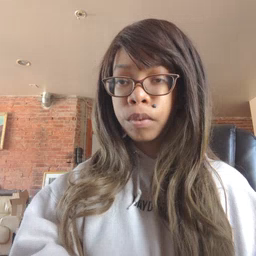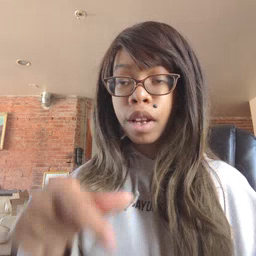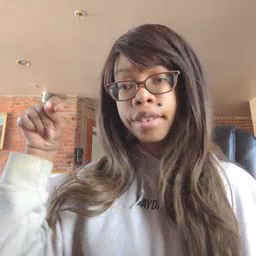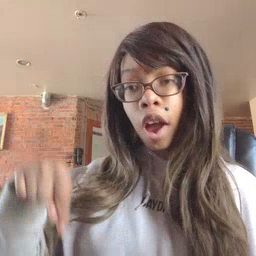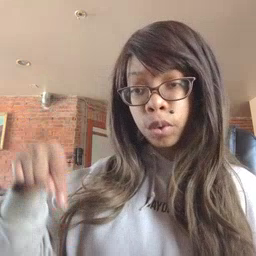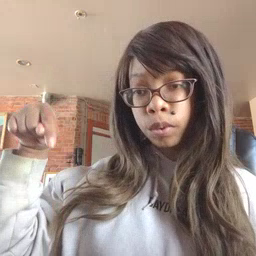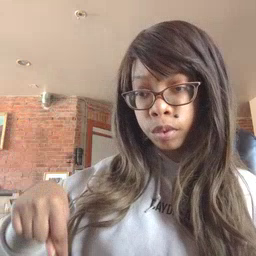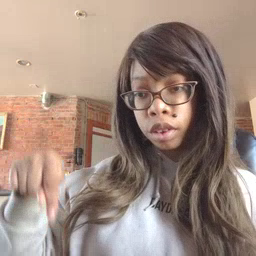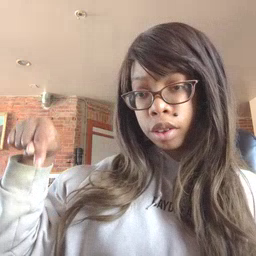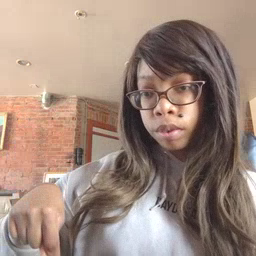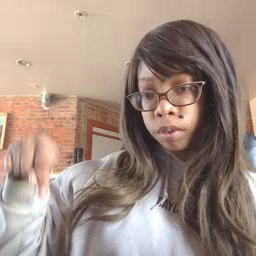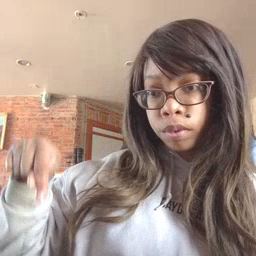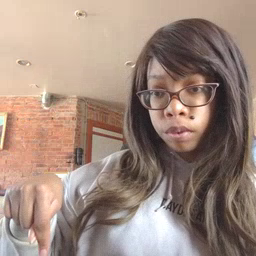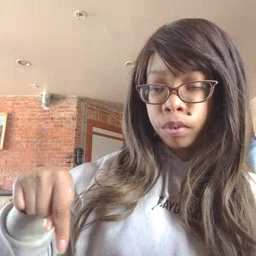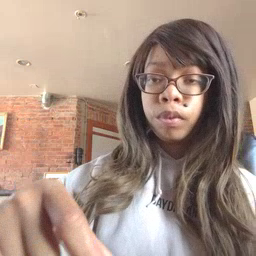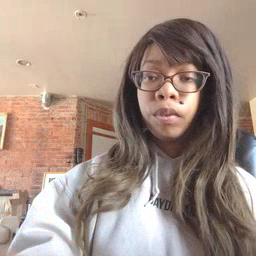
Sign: down